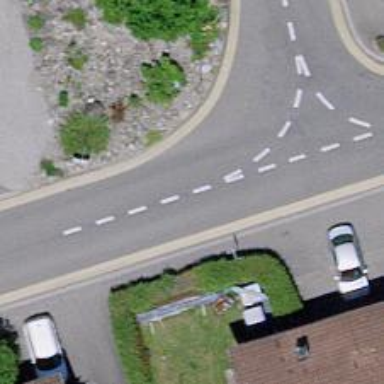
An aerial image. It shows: Bus stop with designated public transport stop position.